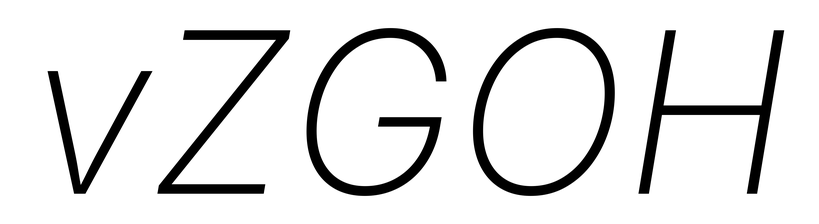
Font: Inter-Italic_ExtraLight_Italic